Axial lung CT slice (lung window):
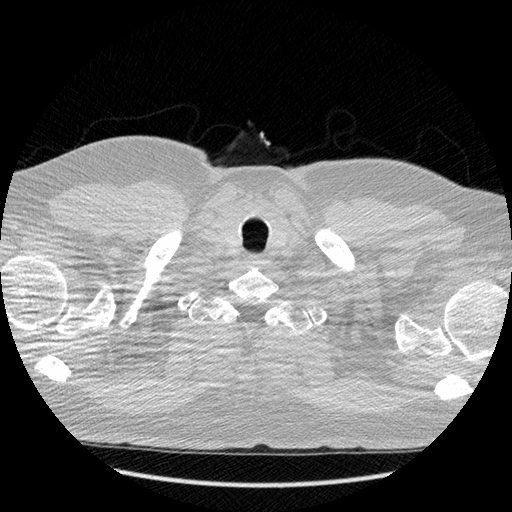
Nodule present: no